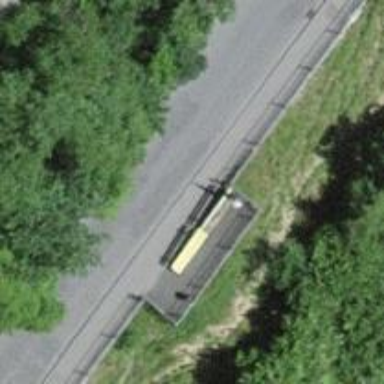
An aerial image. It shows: Bench.